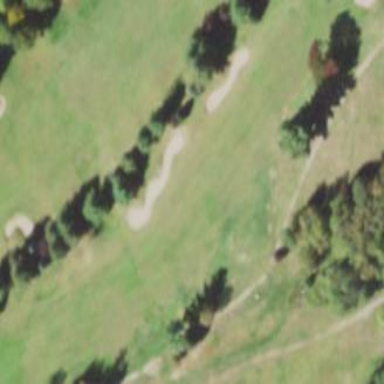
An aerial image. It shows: Scenic golf fairway.